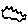
Label: cloud